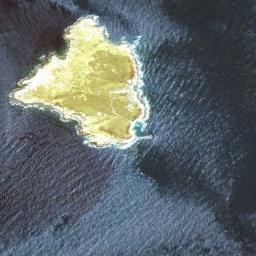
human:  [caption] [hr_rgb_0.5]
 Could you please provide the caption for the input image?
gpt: Irregularly shaped yellow island surrounded by blue sea water .

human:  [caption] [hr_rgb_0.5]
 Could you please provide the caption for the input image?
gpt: The island with some vegetation is surrounded by blue waters .

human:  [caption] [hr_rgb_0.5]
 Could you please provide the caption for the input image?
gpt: The islands are mostly green .

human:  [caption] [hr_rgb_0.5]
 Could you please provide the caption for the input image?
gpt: The land on the island is uneven .

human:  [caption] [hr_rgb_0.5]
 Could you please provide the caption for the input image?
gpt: The yellow island is on a blue sea .